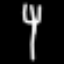
Label: fork